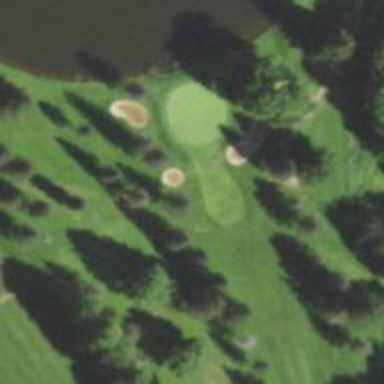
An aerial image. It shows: Golf hole.